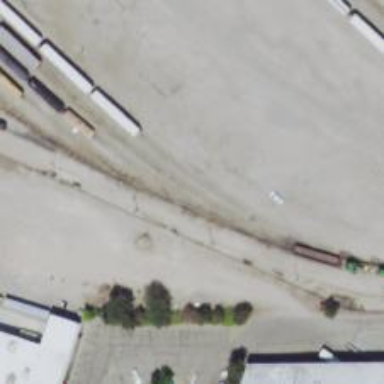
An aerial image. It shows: Rail spur service.